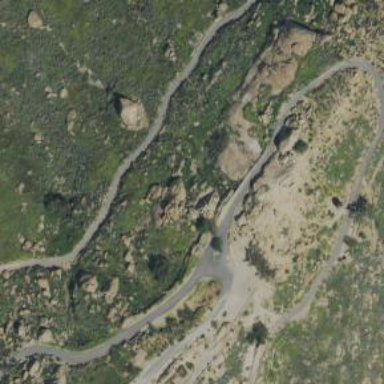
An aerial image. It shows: Landscape of bare rock.